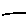
Label: line